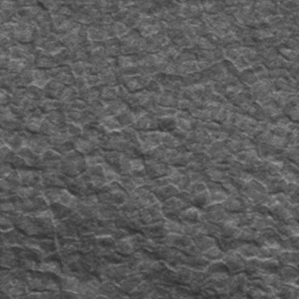
Label: frost